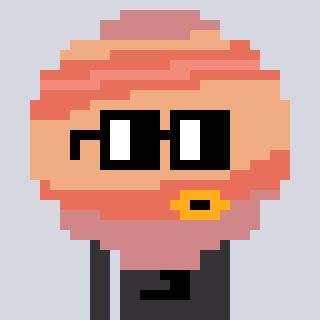
a pixel art character with square black glasses, a jupiter-shaped head and a grayscale-colored body on a cool background